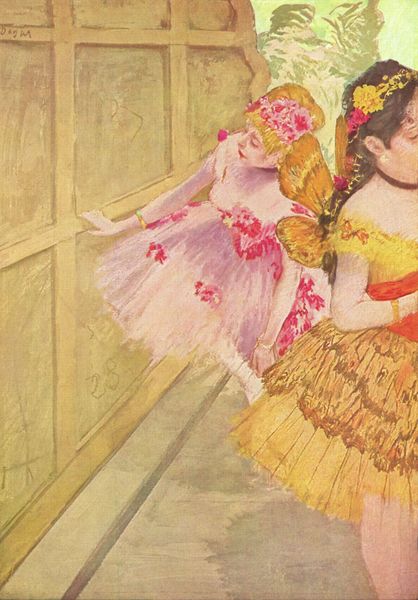
Titel: Tänzerinnen hinter einer Kulisse
Künstler: Edgar Degas
Standort: New York (New York)
Institution: Collection E. Jonas
Schlagwörter: baum, fuß, gemälde, hand, kopf, schatten, frauen, gelb, grün, impressionismus, mädchen, ocker, ausschnitt, blume, blumen, braun, bunt, damen, degas, edgar degas, frankreich, frau, frisur, haar, hell, hintergrund, holz, kleid, kleider, licht, pastell, renoir, schmuck, zimmer, ölbild, blick, blüte, blüten, rose, rosen, rot, ball, beige, rock, schleife, symbolismus, tanz, blond, jung, wand, arm, arme, blass, haarschmuck, inkarnat, ärmel, signatur, öl, gold, haare, pose, kind, pflanze, tanzen, tänzerin, tänzerinnen, brünett, rosa, beine, schrank, zwei, balett, ballerina, ballett, halsband, probe, röcke, schuhe, tutu, tutus, tütü, unterricht, üben, kette, farbe, van gogh, auftritt, aufwärmen, edgar, saal, jugendstil, zopf, impressionistisch, realistisch, festhalten, ankleiden, rüschen, tor, aufsicht, pink, bücken, geld, leblos, leinwand, schuh, kranz, pinsel, toulouse-lautrec, armband, romantisch, fluchtpunkt, blumenkranz, kostüme, garderobe, kulisse, kassetten, holzwand, kitsch, stumpf, anziehen, kulissen, angeschnitten, haae, tütu, granz, backstage, tempera?, hinter den kulissen, tänzerinennen, orsanfe